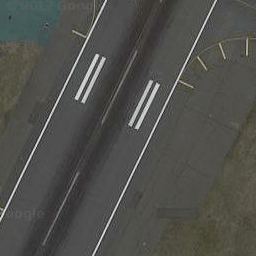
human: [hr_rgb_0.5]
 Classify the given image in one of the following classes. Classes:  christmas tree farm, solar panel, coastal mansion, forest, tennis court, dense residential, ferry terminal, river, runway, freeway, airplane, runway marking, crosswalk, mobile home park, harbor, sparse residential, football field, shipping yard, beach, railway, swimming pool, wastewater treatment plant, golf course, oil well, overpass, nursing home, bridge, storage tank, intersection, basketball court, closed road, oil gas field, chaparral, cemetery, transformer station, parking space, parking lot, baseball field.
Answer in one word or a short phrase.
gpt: runway